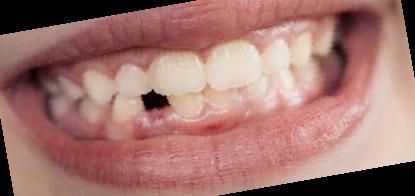
Condition: hypodontia